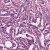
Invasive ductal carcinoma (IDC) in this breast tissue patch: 1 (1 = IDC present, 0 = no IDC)